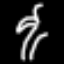
Label: palm tree